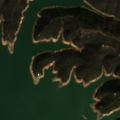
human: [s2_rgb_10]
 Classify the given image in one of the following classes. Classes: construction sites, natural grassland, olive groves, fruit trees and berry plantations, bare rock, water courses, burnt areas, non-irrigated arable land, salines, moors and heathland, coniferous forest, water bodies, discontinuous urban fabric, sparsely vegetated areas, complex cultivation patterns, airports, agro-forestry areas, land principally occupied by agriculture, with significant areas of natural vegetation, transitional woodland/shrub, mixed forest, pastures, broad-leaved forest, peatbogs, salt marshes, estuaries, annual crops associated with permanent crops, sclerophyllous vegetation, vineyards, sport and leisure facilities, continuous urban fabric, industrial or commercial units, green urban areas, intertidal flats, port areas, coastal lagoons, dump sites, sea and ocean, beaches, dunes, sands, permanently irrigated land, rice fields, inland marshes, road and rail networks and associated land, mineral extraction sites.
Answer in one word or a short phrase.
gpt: broad-leaved forest, sclerophyllous vegetation, transitional woodland/shrub, water bodies